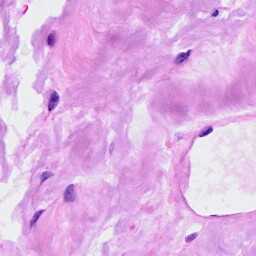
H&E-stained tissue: Ovarian